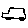
Label: car